Question: I'm trying to create a nestable tabs but I ran into this big issue.
The tabs container has 'position:absolute' and it is fine not until when I added new set of tab inside content.
The problem is that the nested div is overflowing inside the parent div.
How to fix this without adding markup or changing the markup or adding a fixed height?
Result should look like the ff image:

'''
body {
margin: 30px auto;
width: 90%;
font: normal normal 100% 'Arial',Verdana,sans-serif;
color: #444;
background:#eee
}
.tabs * {
border-width: 0;
border-style: solid;
border-color:#ccc
}
ul.tabs {
position: relative;
margin: 0;
padding: 0;
width: 100%;
text-align: justify;
}
ul.tabs > li {
float:left;
list-style: none;
}
ul.tabs > li > a {
margin-right:4px;
padding: 10px 15px;
display: block;
line-height: 25px;
color: #999;
border-width: 1px 1px 0 1px;
text-decoration: none;
text-transform: uppercase;
font-size: 14px;
font-weight: bold;
background-color:#ddd;
}
ul.tabs > li.active > a {
color: #f00;
}
ul.tabs > li.active > a,
ul.tabs > li > div {
background-color: #fff;
}
ul.tabs > li > div {
display: none;
width:100%;
position:absolute;
padding: 10px;
border-width:1px;
left:0;
}
ul.tabs > li.active > div {
display: block;
}
'''
'''
<ul class="tabs">
<li class="active"><a href="#">tab 1</a>
<div>
<!--content with nested tabs starts-->
<ul class="tabs">
<li class="active"><a href="#">tab 1.1</a>
<div>
content1
</div>
</li>
<li><a href="#">tab 1.2</a>
<div>
content2
</div>
</li>
<li><a href="#">tab 1.3</a>
<div>
content3
</div>
</li>
</ul>
<!--content with nested tabs ends-->
</div>
</li>
<li><a href="#">tab 2</a>
<div>
content2
</div>
</li>
<li><a href="#">tab 3</a>
<div>
content3
</div>
</li>
</ul>
'''
Lots of similar queries about this found in google but it doesn't seem to solve my issue. Maybe you can suggest a better and updated solution <URL>
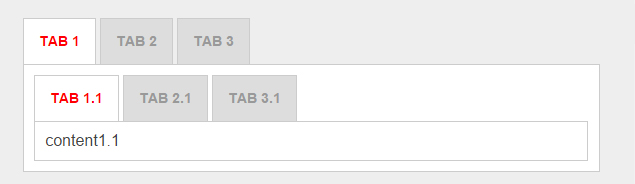
Answer: This is it! I did not use position absolute but float the 'a' to left, float the content container to right then added margin. I did not changed the markup at all.
'''
body {
margin: 30px auto;
width: 90%;
font: normal normal 100% 'Arial',Verdana,sans-serif;
color: #444;
background:#eee
}
*, *:before, *:after {
-webkit-box-sizing: border-box;
-moz-box-sizing: border-box;
box-sizing: border-box;
outline: 0;
}
.tabs * {
border-width: 0;
border-style: solid;
border-color:#ccc
}
ul.tabs {
position: relative;
margin: 0;
padding: 0;
width: 100%;
text-align: justify;
}
ul.tabs > li {
list-style: none;
}
ul.tabs > li > a {
float: left;
margin-right:4px;
padding: 10px 15px;
color: #999;
border-width: 1px 1px 0 1px;
text-decoration: none;
text-transform: uppercase;
font-size: 14px;
font-weight: bold;
background-color:#ddd;
}
ul.tabs > li.active > a {
color: #f00;
}
ul.tabs > li.active > a,
ul.tabs > li > div {
background-color: #fff;
}
ul.tabs > li > div {
float: right;
width: 100%;
margin: 37px 0 0 -100%;
padding: 10px;
border-width:1px;
display:none
}
ul.tabs > li.active > div {
display:block
}
'''
'''
<ul class="tabs">
<li class="active"><a href="#">tab 1</a>
<div>
<!--content with nested tabs starts-->
<ul class="tabs">
<li class="active"><a href="#">tab 1.1</a>
<div>
content1
</div>
</li>
<li><a href="#">tab 1.2</a>
<div>
content2
</div>
</li>
<li><a href="#">tab 1.3</a>
<div>
content3
</div>
</li>
</ul>
<!--content with nested tabs ends-->
</div>
</li>
<li><a href="#">tab 2</a>
<div>
content2
</div>
</li>
<li><a href="#">tab 3</a>
<div>
content3
</div>
</li>
</ul>
'''